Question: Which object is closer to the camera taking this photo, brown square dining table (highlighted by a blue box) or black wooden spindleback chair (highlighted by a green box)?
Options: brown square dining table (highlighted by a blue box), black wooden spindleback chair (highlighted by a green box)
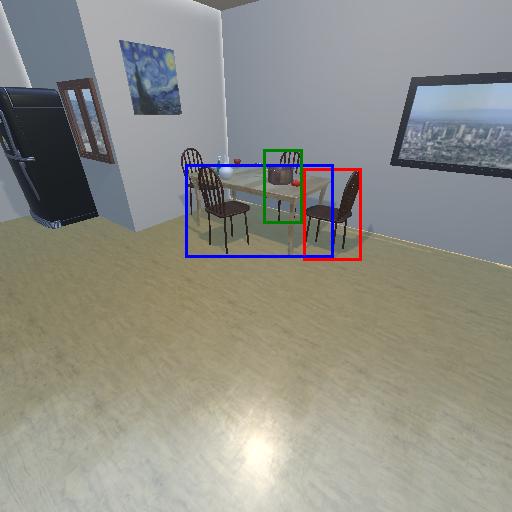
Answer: brown square dining table (highlighted by a blue box)